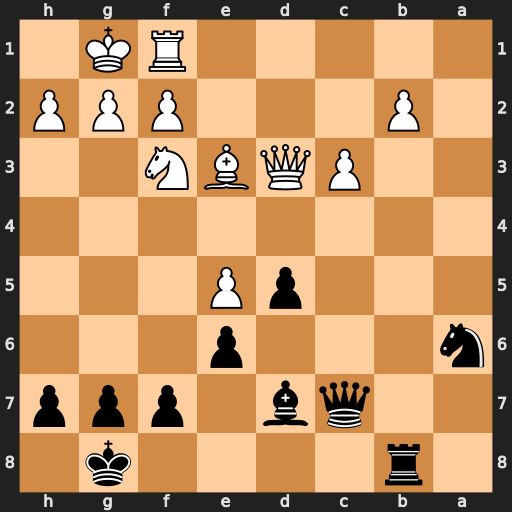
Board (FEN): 1r4k1/2qb1ppp/n3p3/3pP3/8/2PQBN2/1P3PPP/5RK1
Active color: b
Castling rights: -
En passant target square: -
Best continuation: Bb5 Qb1 Bxf1